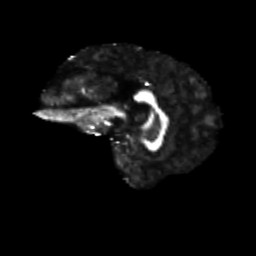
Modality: FA
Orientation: sagittal
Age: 54
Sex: male
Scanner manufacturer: siemens
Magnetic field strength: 3 T
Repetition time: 4.71 s
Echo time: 0.0906 s